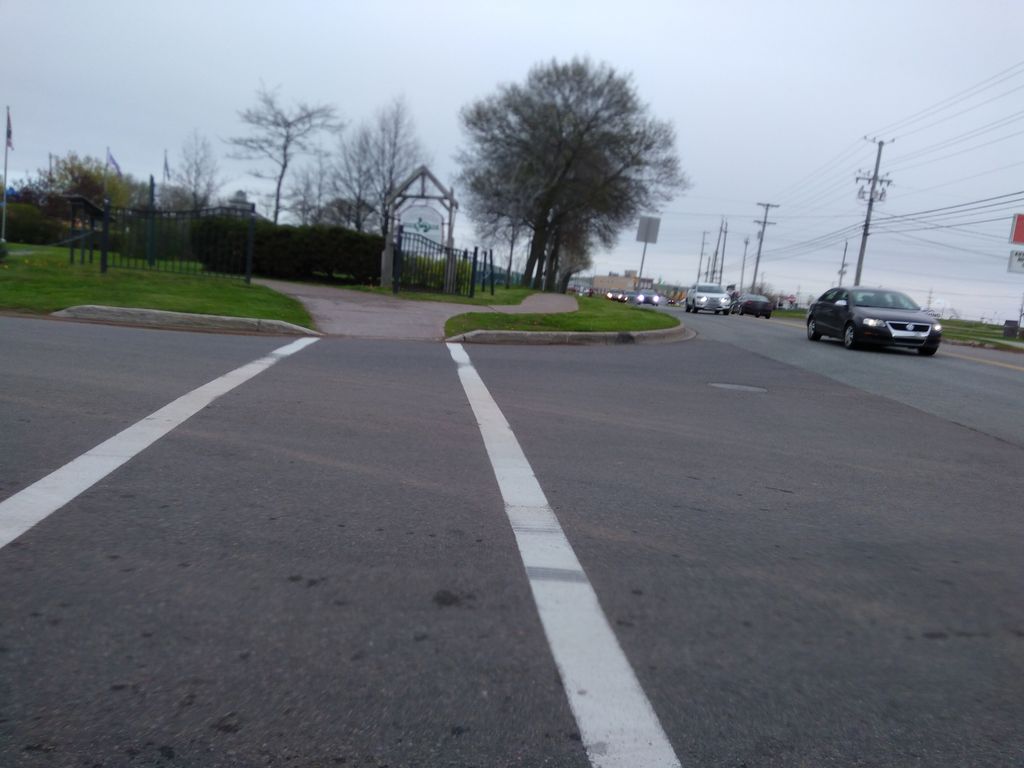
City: charlottetown